Question: I come on CherryPy from PHP, but I have problem. I created in Eclipse project ( PyDev cherrypy ) and it shows in browser basic html but for some reason it want include css and js files. I included just like in php ( html, there is css folder, relative path is ok )
'''
<link rel="stylesheet" href="css/style.css" type="text/css" media="screen" />
'''
but it doesn't show. Below is my project screenshot. Can anybody tell em how to include in CherryPy css ?

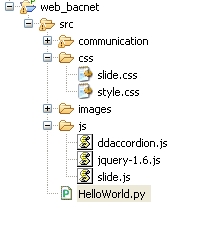
Answer: specify css and js and images dirs as an static directories in the configuration:
'''
[/css]
tools.staticdir.on = True
tools.staticdir.dir = "static"
'''
for more info on how to write 'site.config' file:
<URL>